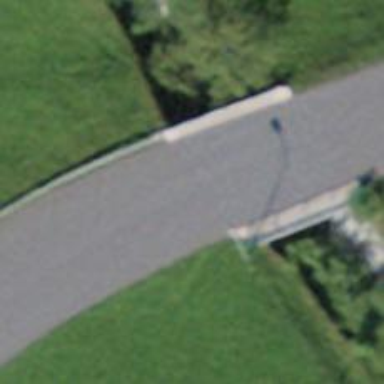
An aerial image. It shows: Unclassified road with bridge.